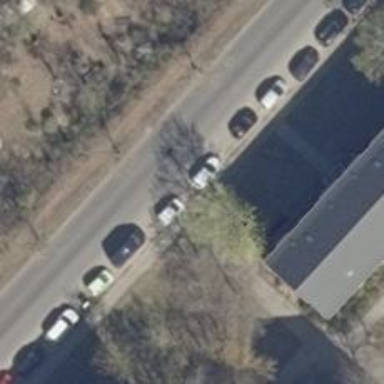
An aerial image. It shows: There is parking obstacle present.